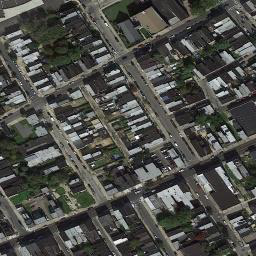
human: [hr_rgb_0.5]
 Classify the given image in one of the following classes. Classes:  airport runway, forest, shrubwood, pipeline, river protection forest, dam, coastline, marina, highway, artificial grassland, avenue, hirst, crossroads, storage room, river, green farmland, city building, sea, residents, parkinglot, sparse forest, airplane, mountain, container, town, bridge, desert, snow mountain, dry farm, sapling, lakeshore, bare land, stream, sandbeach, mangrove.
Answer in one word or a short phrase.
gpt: town